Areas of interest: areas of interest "Library"
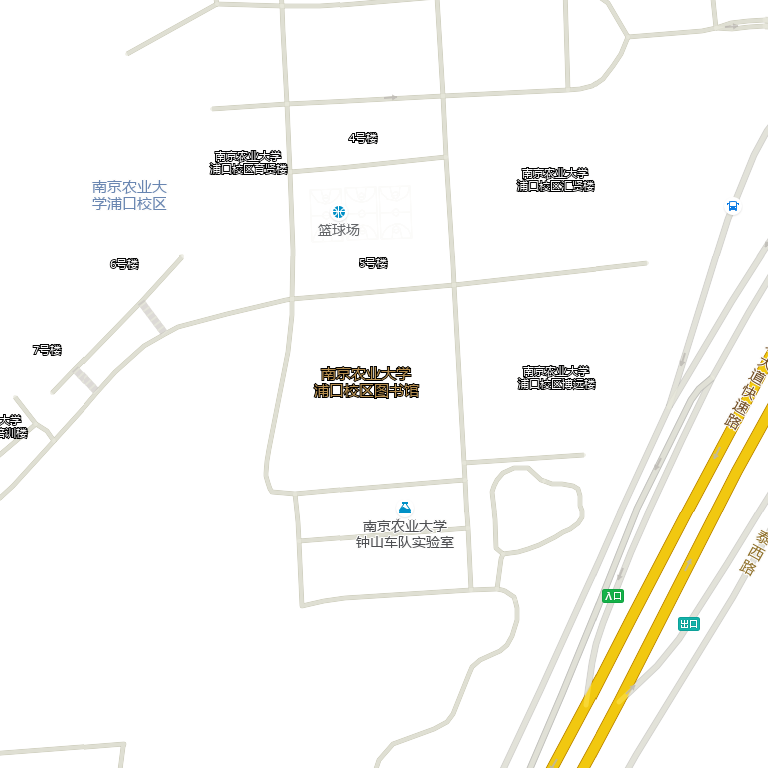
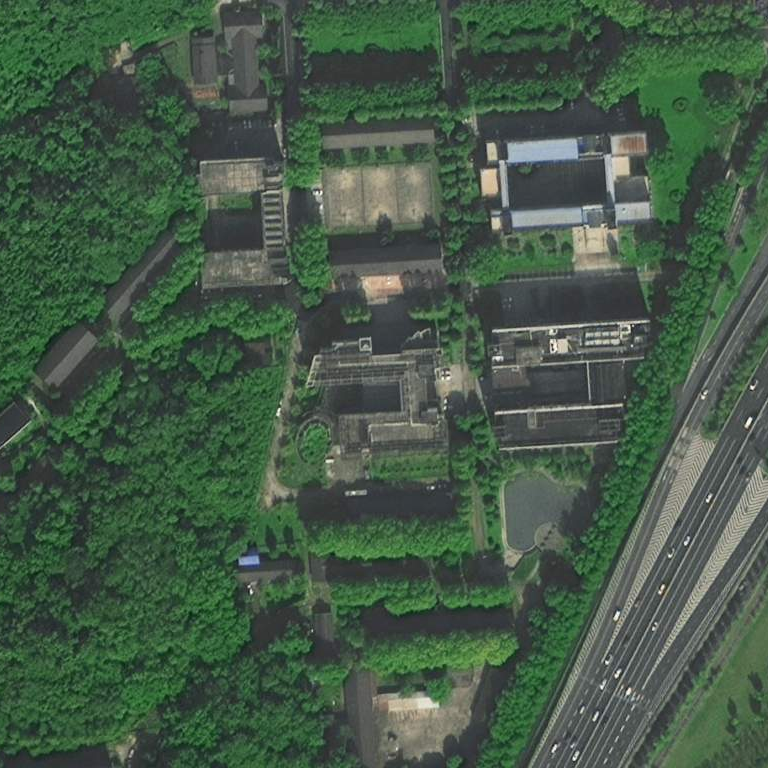